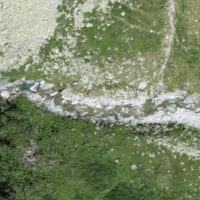
EUNIS habitat code: 26
Species observed at this site:
Papilio machaon
Arctia caja
Araschnia levana
Melanargia galathea
Argynnis paphia
Parnassius apollo